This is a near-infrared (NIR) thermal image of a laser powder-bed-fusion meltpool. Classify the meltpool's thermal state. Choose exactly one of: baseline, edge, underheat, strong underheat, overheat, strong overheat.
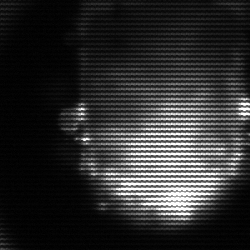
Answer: baseline